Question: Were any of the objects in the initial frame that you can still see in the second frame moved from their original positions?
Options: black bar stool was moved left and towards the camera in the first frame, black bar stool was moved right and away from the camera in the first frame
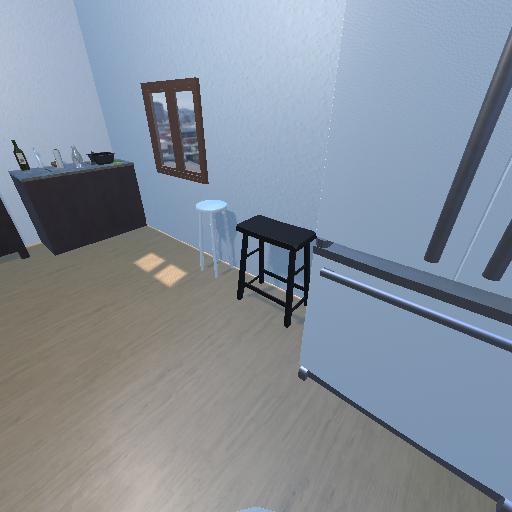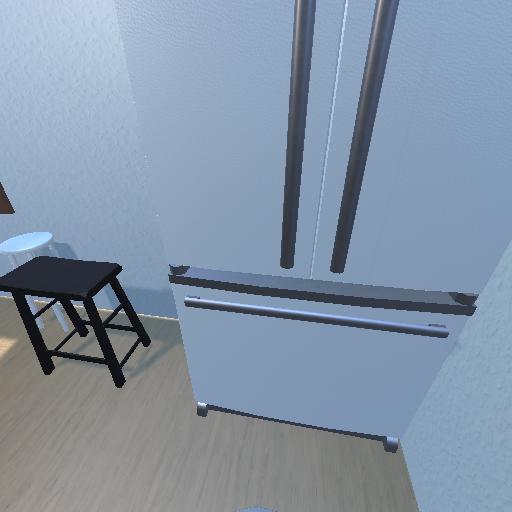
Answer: black bar stool was moved left and towards the camera in the first frame